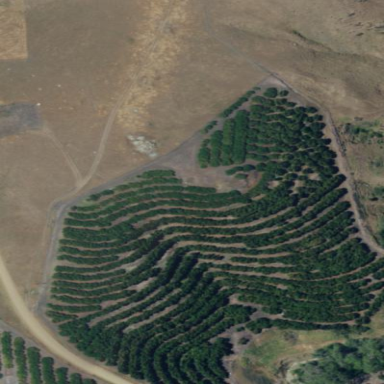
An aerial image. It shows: Orchard.